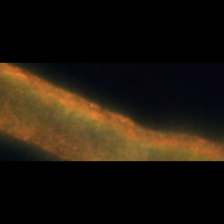
Taxon: Guinardia
Group: Diatoms